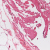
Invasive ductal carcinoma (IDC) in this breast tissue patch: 0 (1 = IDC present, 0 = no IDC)